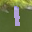
Label: 1